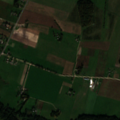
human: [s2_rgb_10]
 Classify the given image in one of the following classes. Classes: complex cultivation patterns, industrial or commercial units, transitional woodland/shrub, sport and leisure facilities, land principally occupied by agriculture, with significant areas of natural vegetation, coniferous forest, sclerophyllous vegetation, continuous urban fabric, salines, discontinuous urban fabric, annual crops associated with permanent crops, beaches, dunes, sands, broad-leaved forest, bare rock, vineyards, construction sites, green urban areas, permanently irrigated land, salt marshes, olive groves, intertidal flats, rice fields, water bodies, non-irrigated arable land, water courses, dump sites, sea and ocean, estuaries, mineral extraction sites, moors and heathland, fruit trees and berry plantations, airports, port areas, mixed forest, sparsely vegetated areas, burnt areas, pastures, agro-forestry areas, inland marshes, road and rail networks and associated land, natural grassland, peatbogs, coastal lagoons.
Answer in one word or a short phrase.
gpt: non-irrigated arable land, pastures, complex cultivation patterns, broad-leaved forest